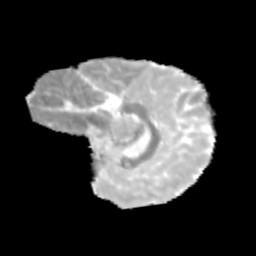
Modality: MD
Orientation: sagittal
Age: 13
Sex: female
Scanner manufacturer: siemens
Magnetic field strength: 3 T
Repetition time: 3.8 s
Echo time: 0.07 s